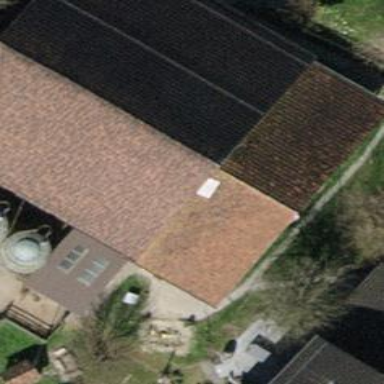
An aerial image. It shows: Shed building.